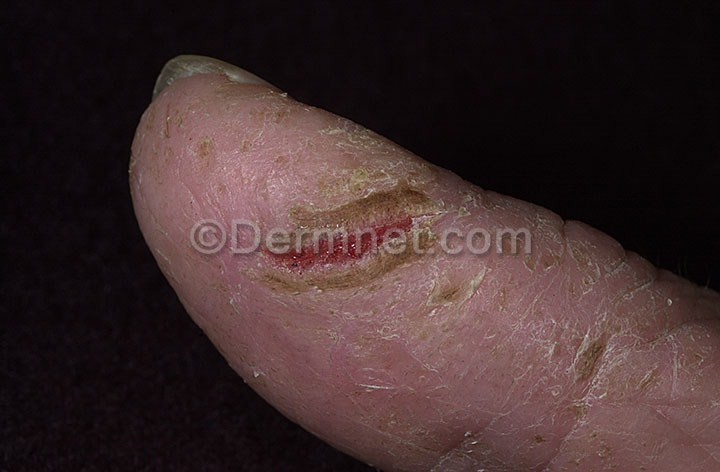
Disease: Nail Fungus and other Nail Disease